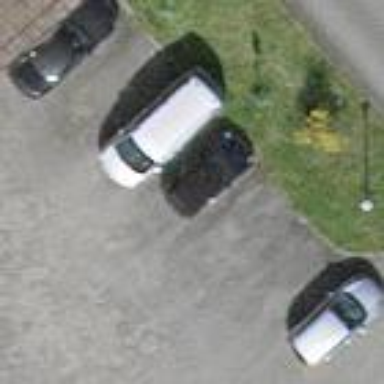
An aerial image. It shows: Street-side parking area.